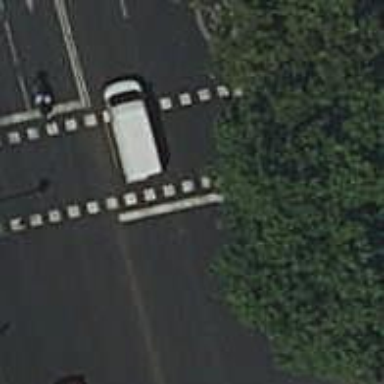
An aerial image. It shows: Road with traffic signals and zebra crossing with traffic signals.